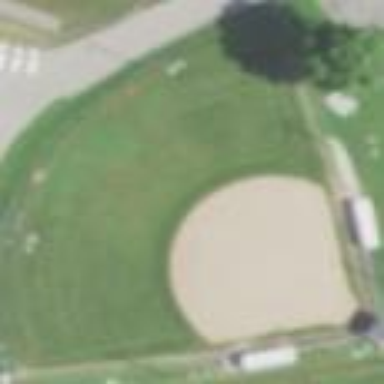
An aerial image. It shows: Baseball pitch for leisure land activities.